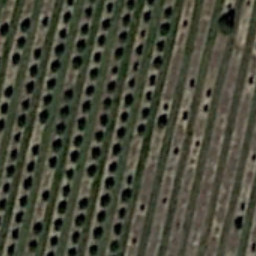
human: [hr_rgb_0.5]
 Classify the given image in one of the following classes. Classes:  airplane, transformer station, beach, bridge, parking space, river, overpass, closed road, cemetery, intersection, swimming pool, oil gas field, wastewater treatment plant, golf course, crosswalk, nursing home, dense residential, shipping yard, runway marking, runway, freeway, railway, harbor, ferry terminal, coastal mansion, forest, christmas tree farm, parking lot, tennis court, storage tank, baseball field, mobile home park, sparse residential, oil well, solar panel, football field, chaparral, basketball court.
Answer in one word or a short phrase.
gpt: christmas tree farm